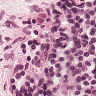
Metastatic tissue present: no